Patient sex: M
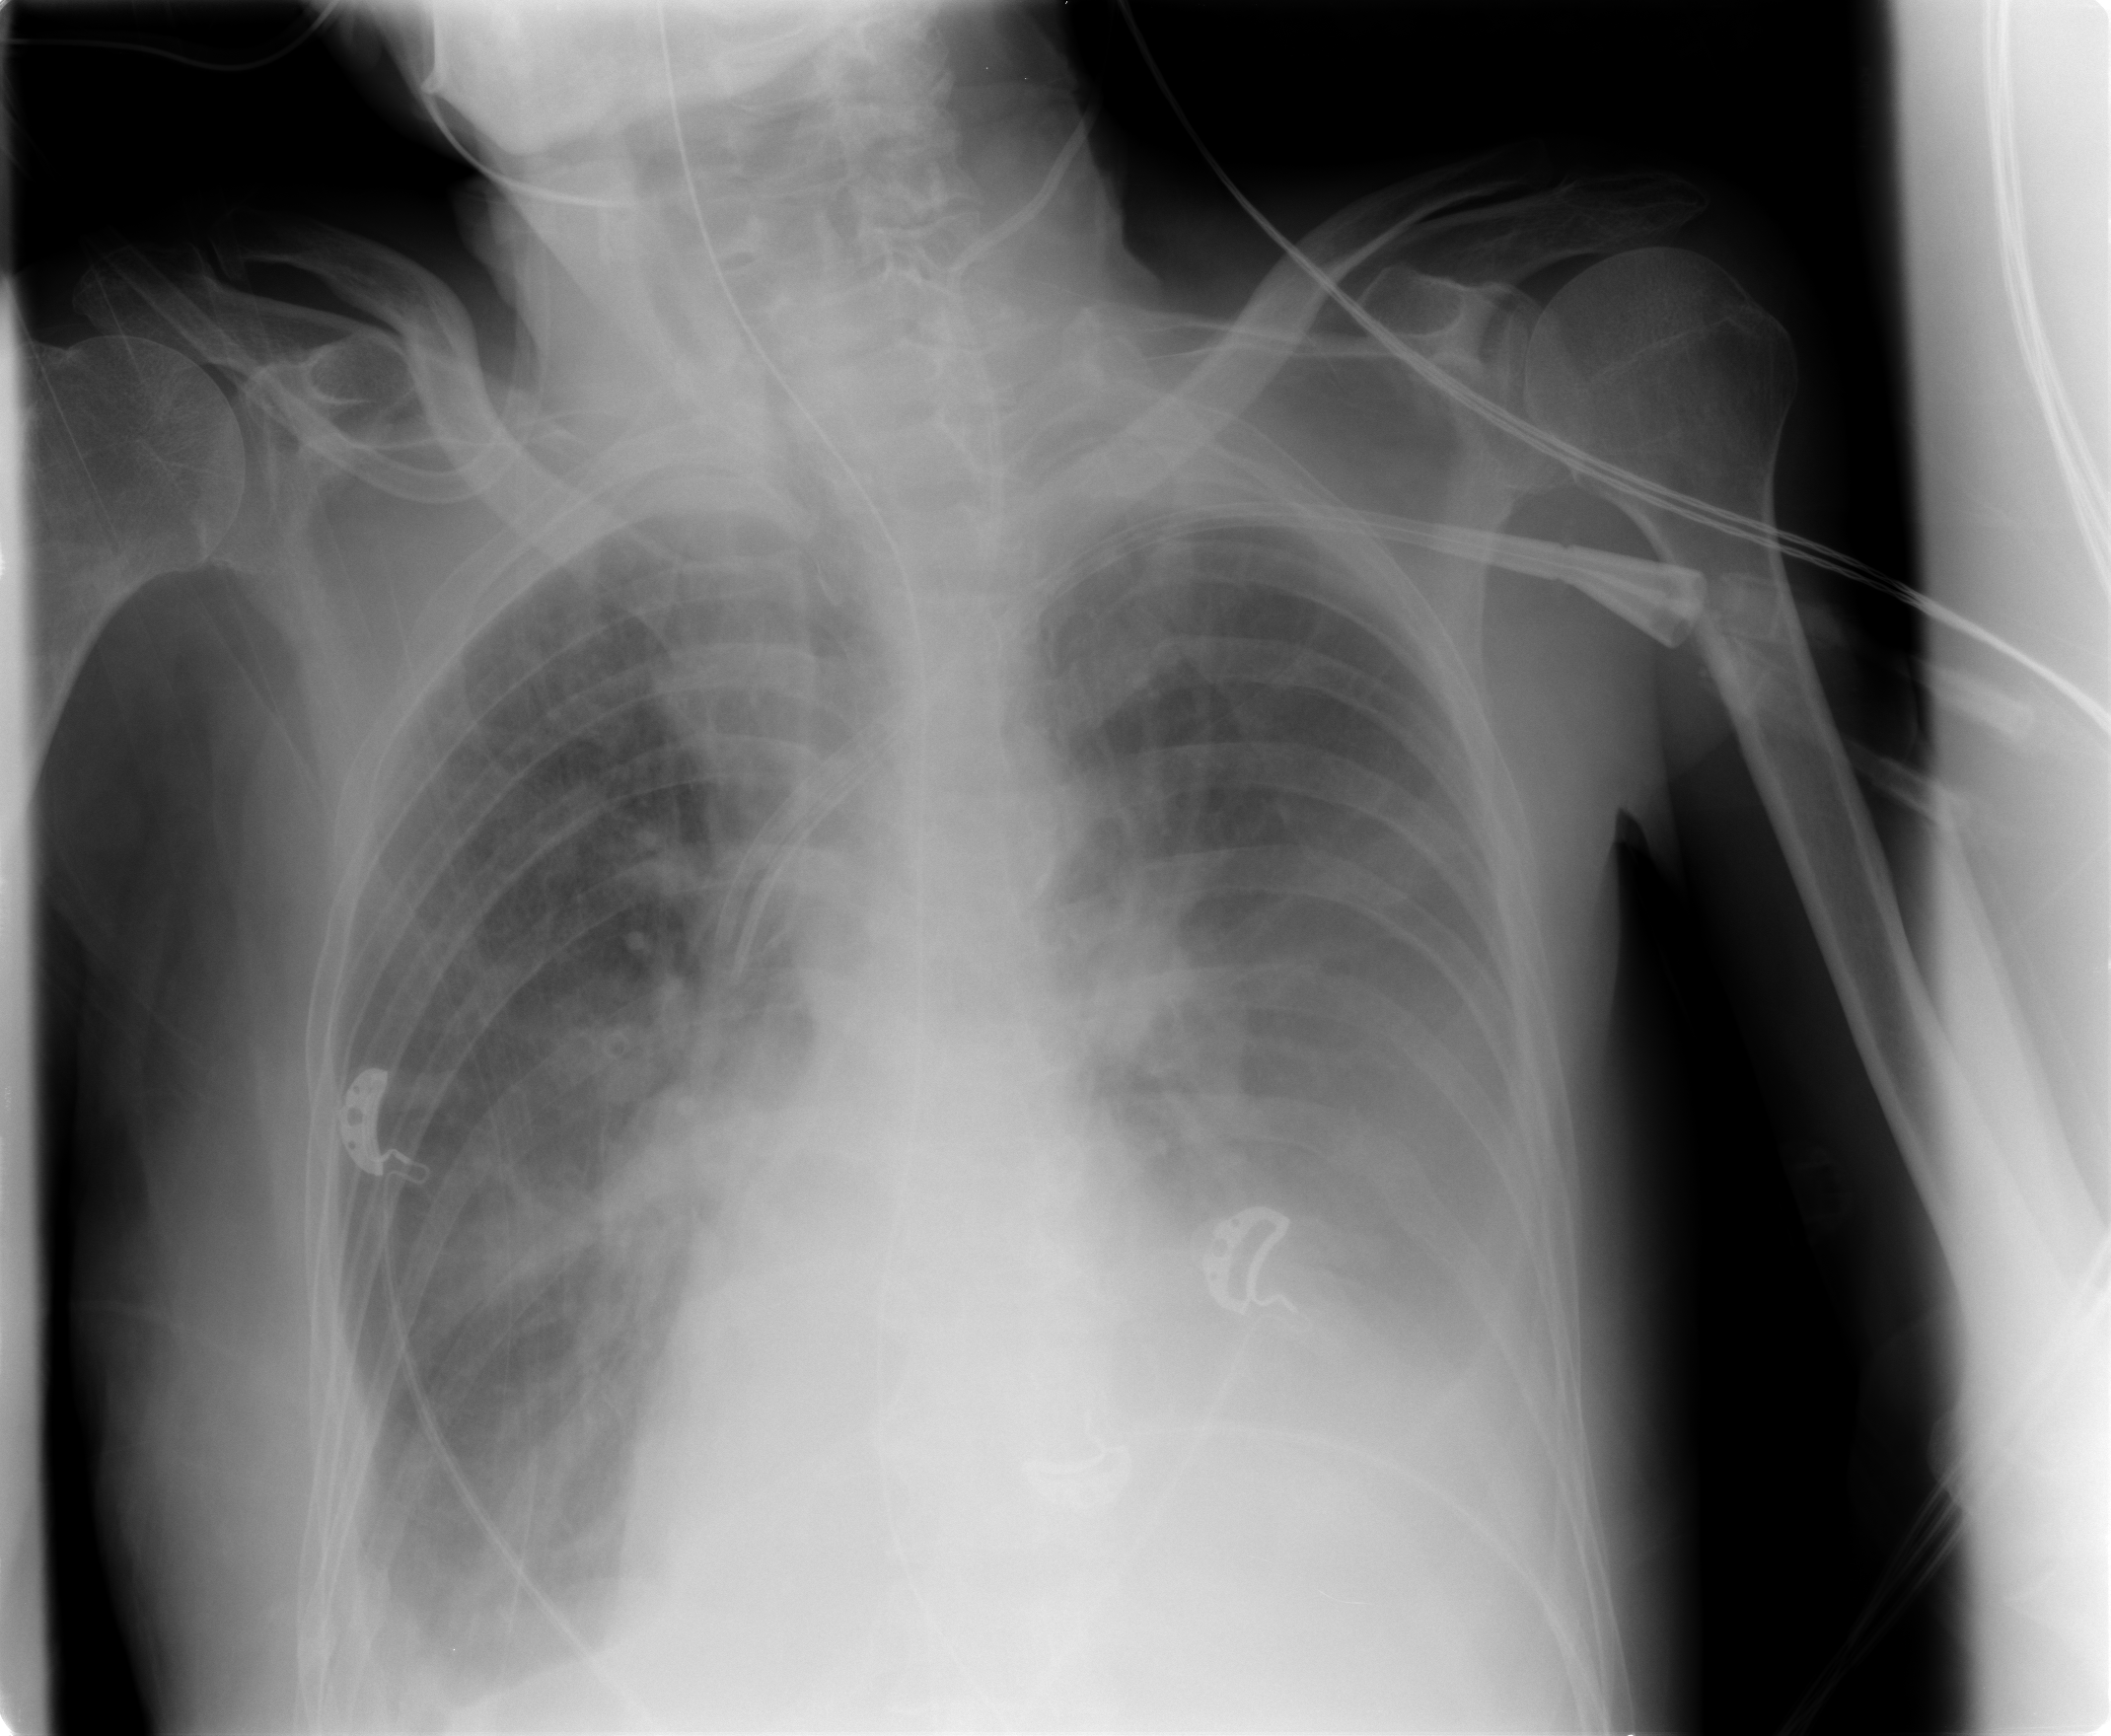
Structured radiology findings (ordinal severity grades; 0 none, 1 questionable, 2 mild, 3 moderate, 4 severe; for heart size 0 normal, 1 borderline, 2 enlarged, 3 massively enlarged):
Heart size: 0
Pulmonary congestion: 0
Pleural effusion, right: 2
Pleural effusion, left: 3
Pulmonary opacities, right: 0
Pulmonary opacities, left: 0
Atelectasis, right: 2
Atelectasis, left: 3